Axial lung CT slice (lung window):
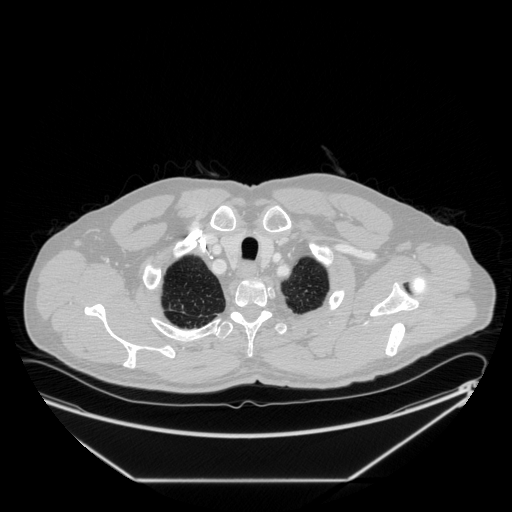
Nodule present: no